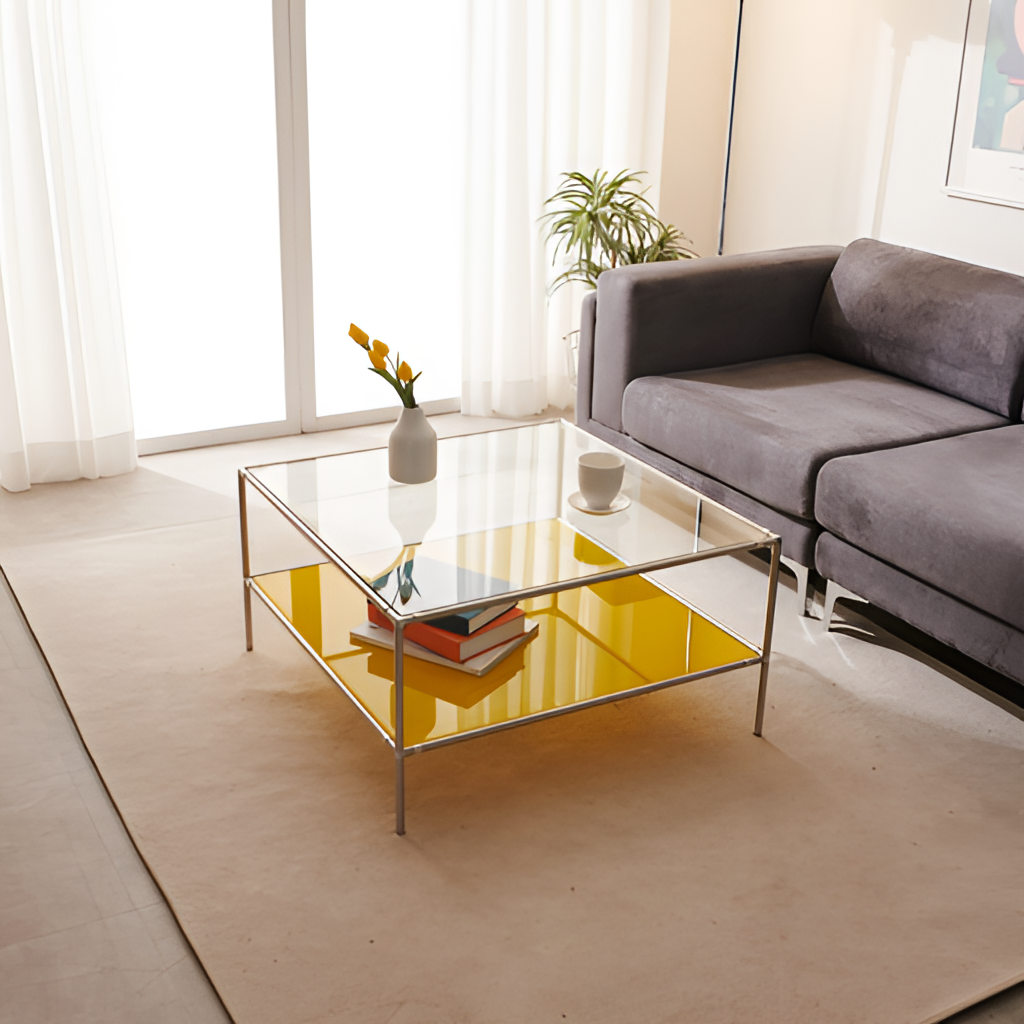
living room, glass coffee table, white paint wallpaper, with solid pattern, tile flooring, with smooth pattern, modern